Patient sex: F
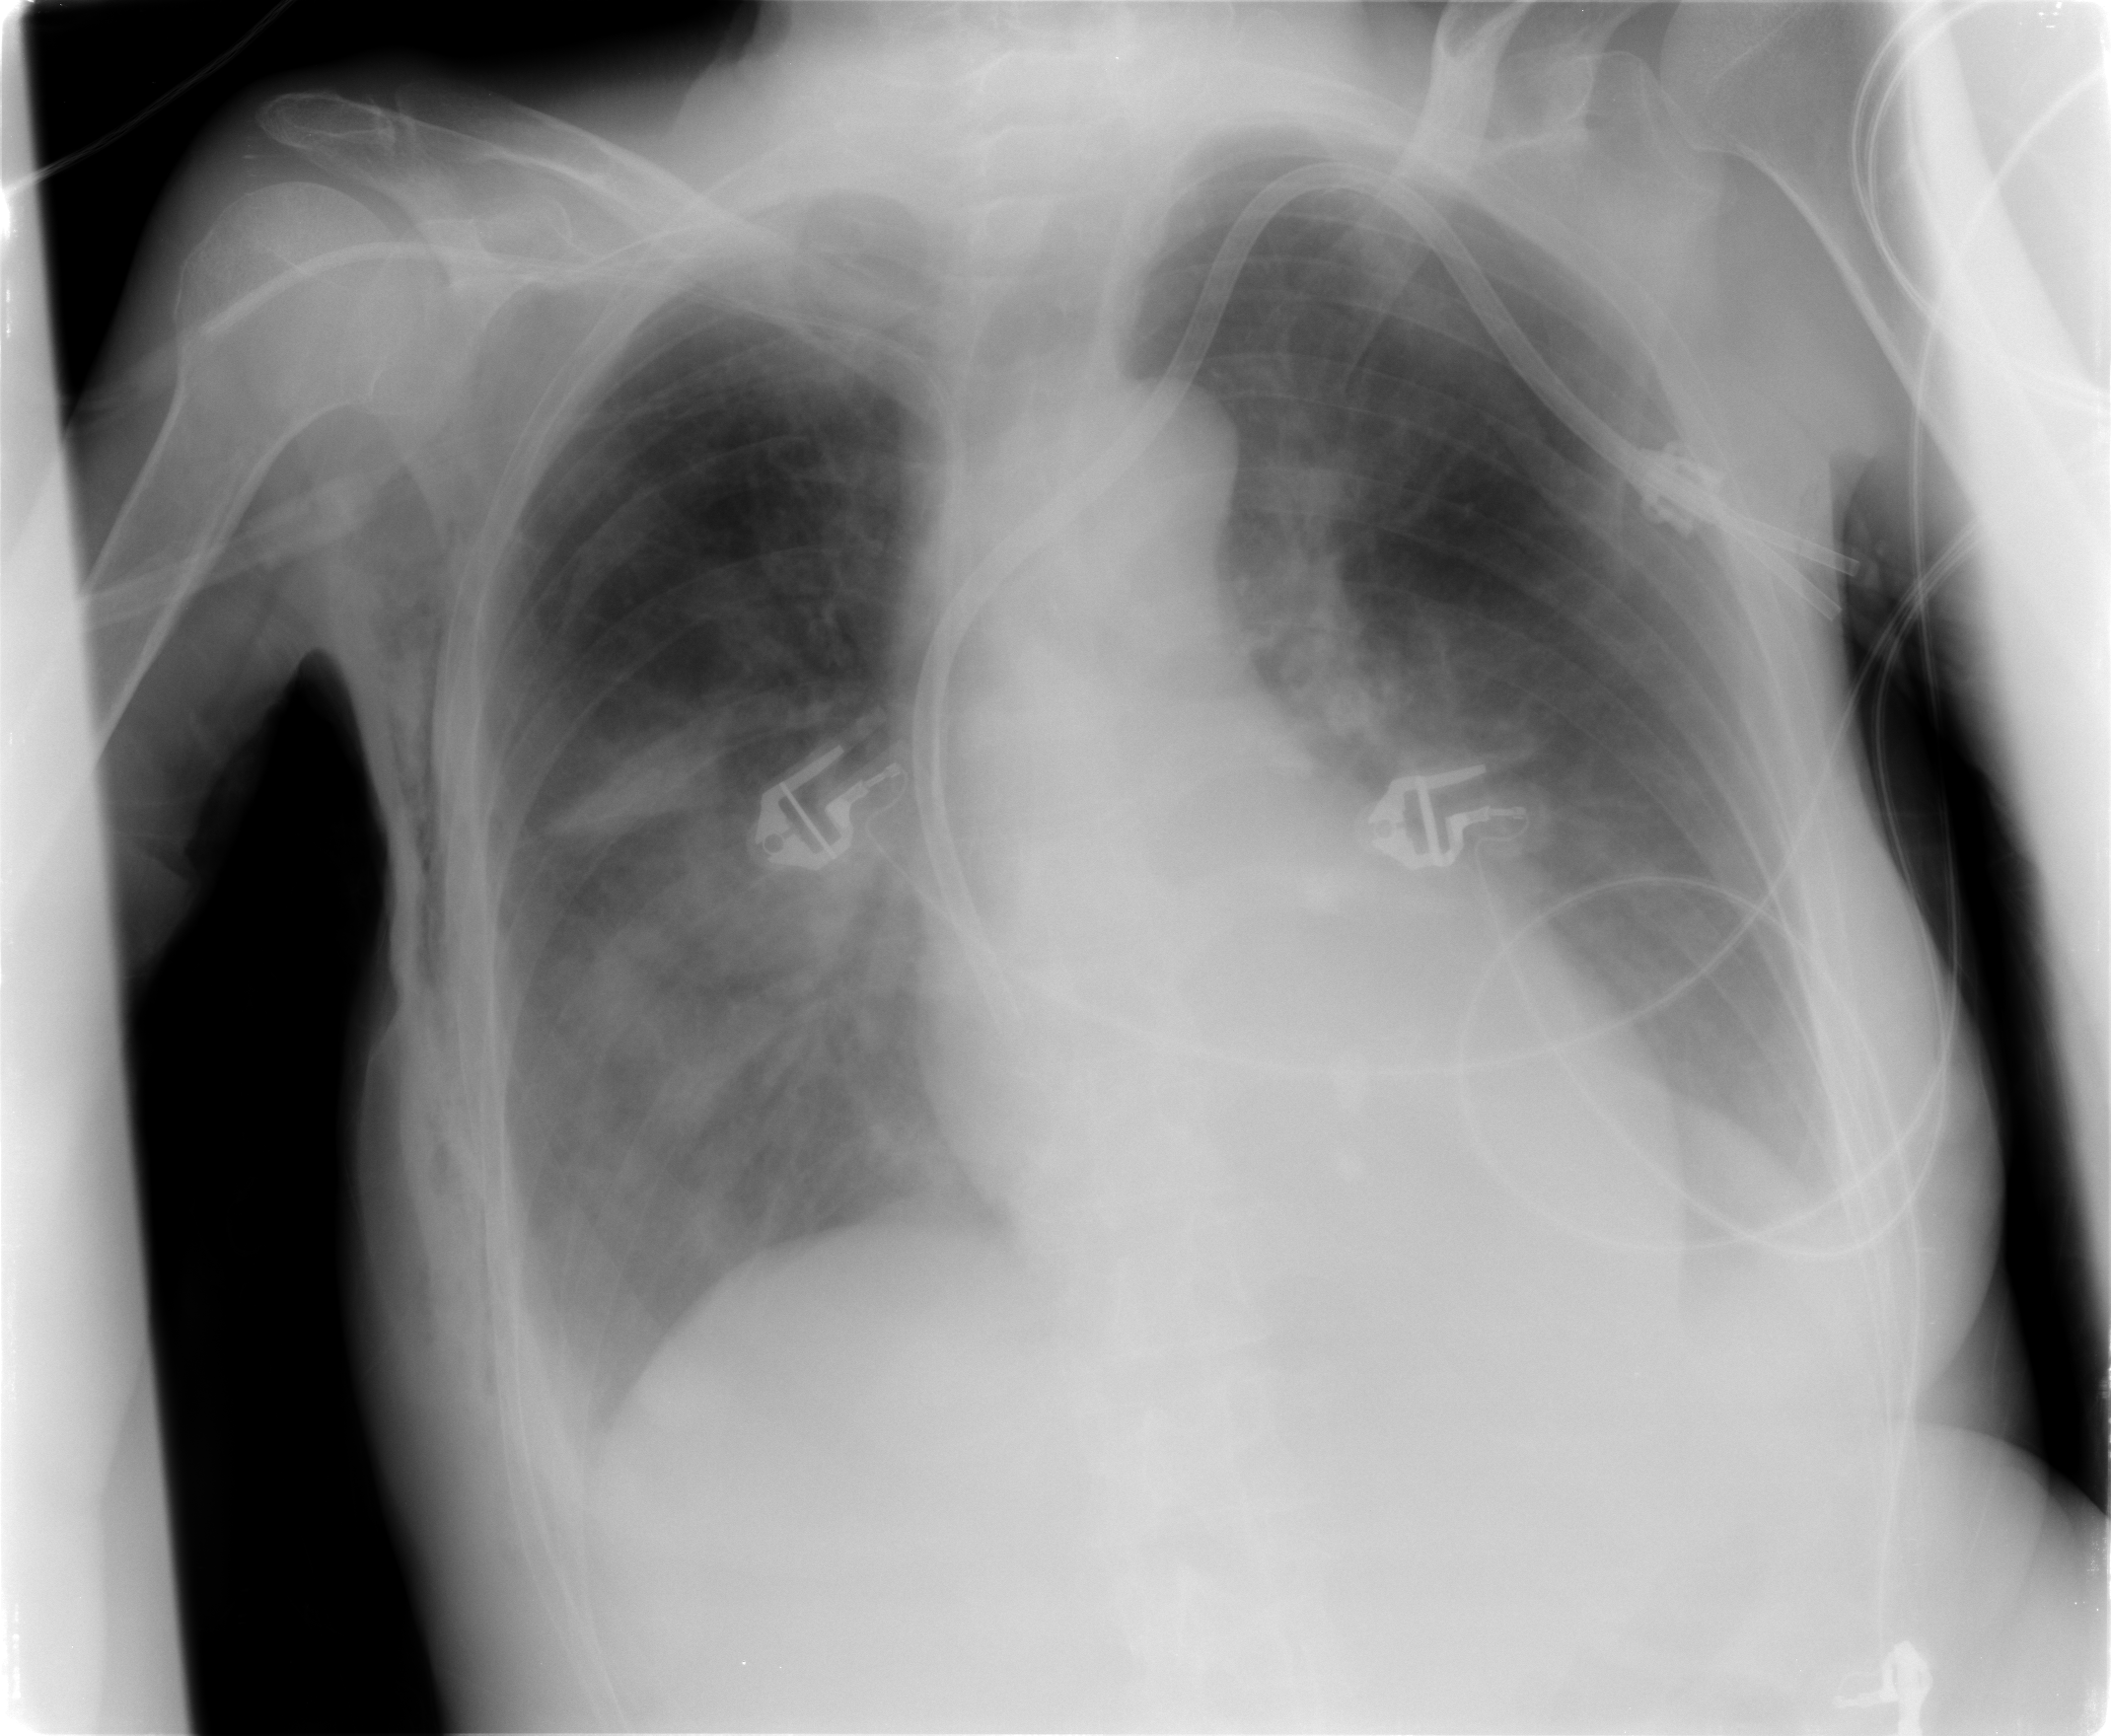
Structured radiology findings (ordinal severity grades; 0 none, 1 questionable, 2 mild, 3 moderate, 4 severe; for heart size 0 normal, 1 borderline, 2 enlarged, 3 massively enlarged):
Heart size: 0
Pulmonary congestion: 0
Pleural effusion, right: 2
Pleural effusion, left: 2
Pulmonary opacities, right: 2
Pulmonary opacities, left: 1
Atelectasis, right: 2
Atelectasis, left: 2